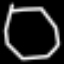
Label: octagon